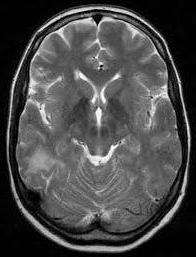
Label: notumor